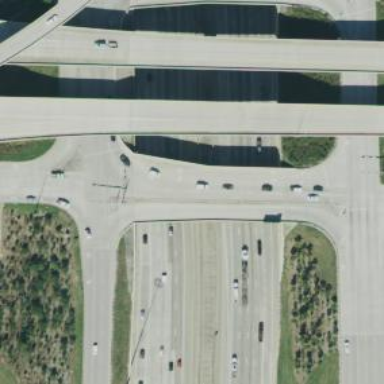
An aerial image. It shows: Secondary link road crossing over bridge.